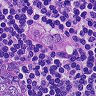
Metastatic tissue present: yes